Question: This is a diagram of a Rubik's Cube. Given an initial state (above), you can perform the standard 18 operations to find the minimum number of moves required to get the Rubik's Cube to the given state (below). We disregard isomorphism; we only ensure that the transformation is valid within the current view.
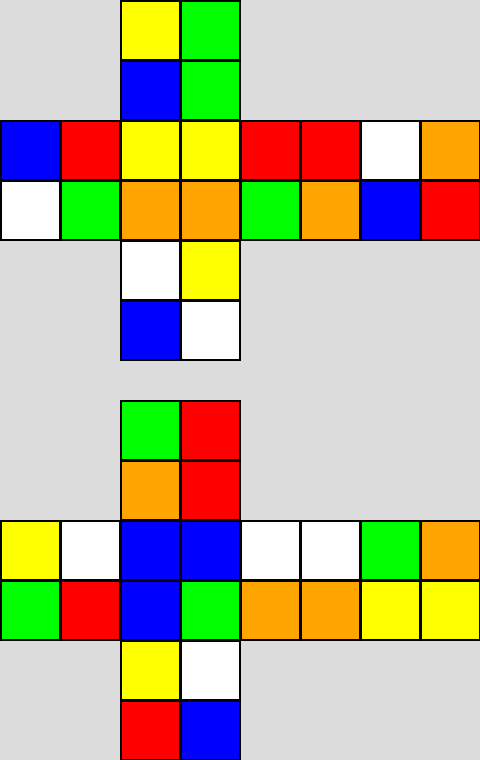
Answer: 6